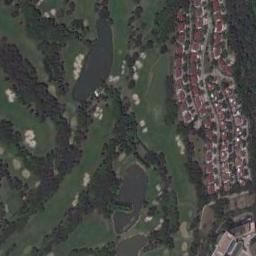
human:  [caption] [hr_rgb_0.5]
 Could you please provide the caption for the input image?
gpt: There are four rows of red houses and two lakes .

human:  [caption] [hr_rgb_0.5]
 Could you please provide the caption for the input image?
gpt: There are several bunkers and lakes and several paths on the large green lawn in the golf course .

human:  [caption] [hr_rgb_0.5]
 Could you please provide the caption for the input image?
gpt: The golf course has two lakes, Some fairways, Lots of barrier trees and sandpits and lots of houses arranged neatly are next to the golf course .

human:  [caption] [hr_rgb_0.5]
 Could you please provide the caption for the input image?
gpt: There are many buildings beside the golf course .

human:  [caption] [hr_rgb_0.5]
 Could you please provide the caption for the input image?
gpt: There are many red buildings beside the golf course .